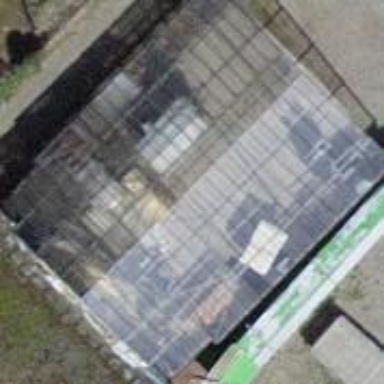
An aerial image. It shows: Greenhouse.